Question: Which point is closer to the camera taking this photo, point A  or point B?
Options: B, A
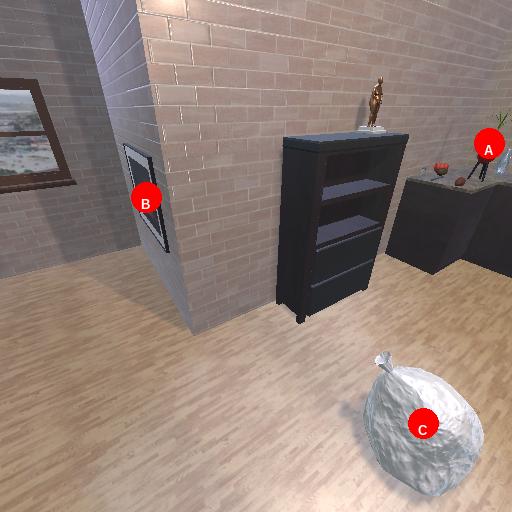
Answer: B